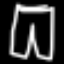
Label: pants